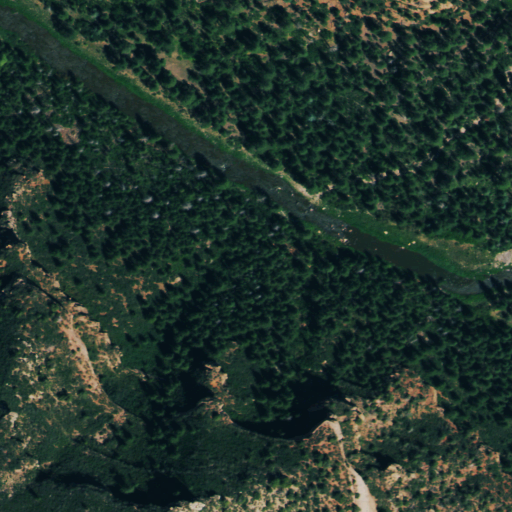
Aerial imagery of valley in Colorado named Wild Bill Canyon containing evergreen forest and deciduous forest